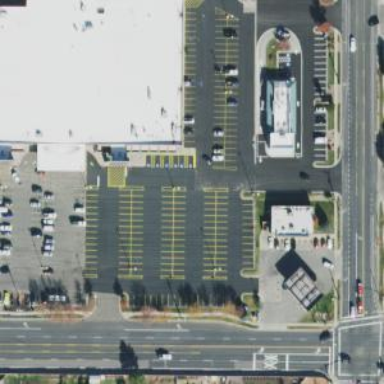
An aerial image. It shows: Parking space is available.